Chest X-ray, PA view. Patient: 35 years old, sex M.
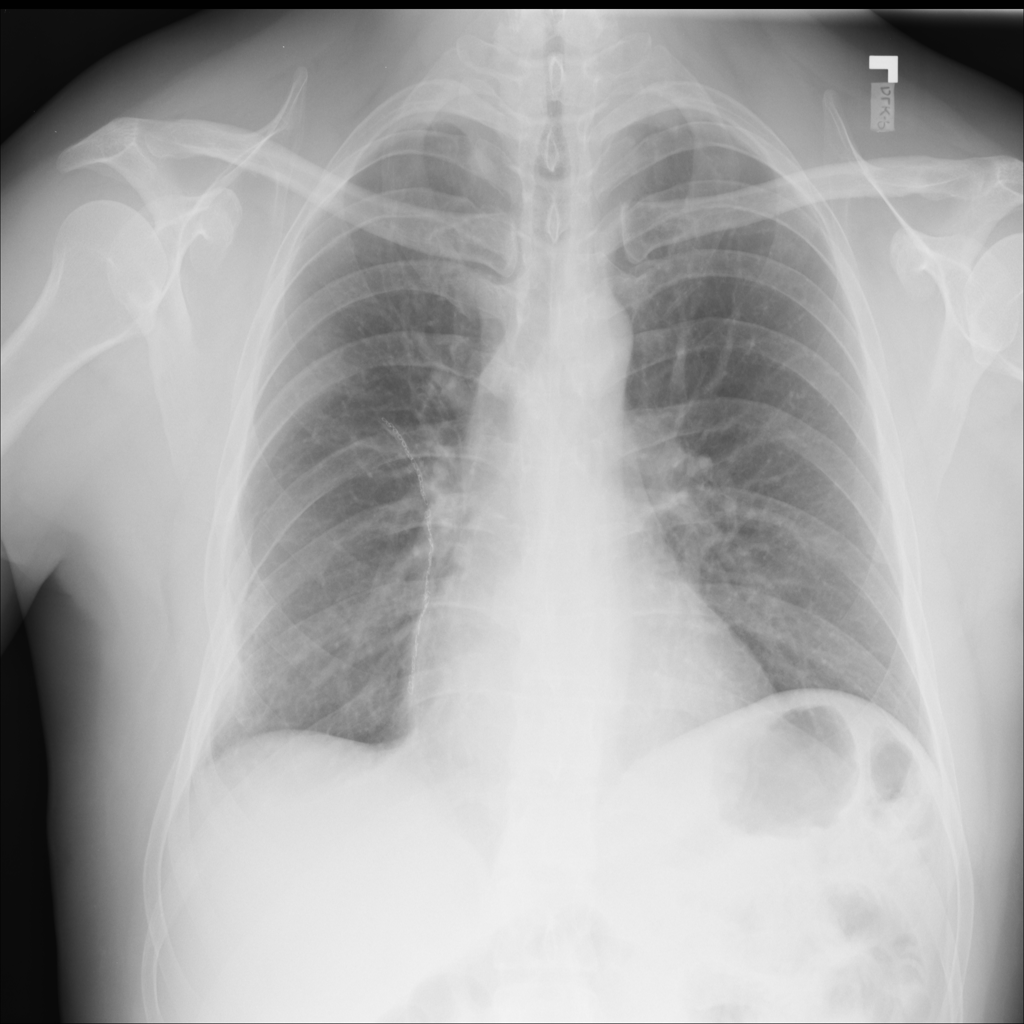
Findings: No Finding